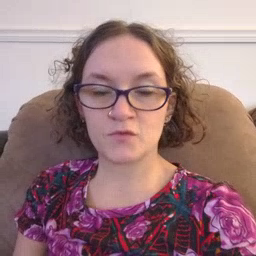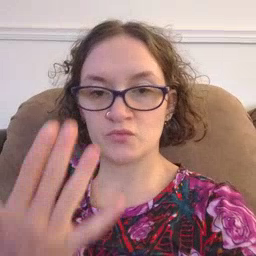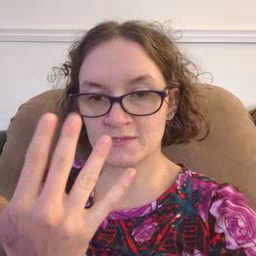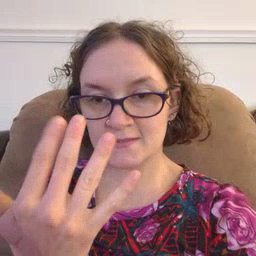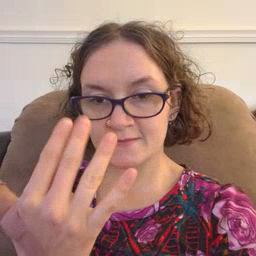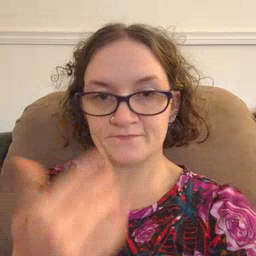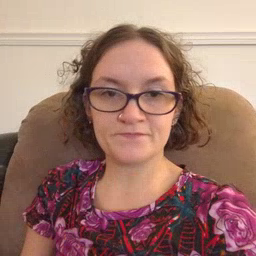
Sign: wait